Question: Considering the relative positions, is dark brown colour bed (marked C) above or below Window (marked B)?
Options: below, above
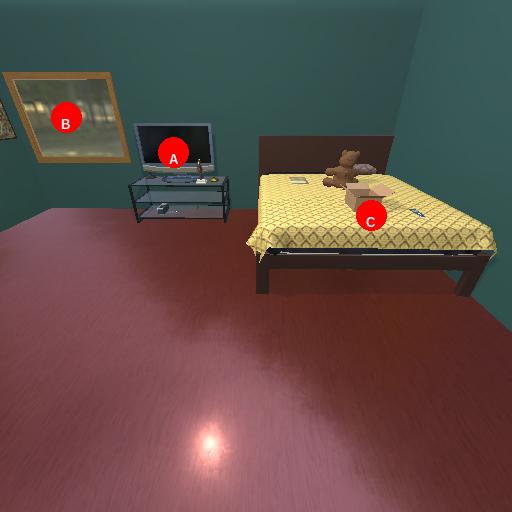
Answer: below